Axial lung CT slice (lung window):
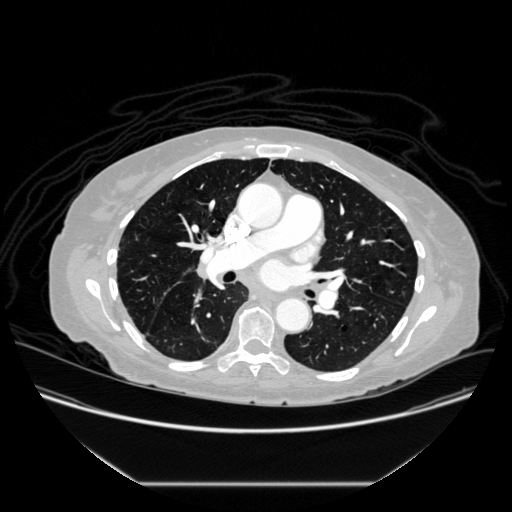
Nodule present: no